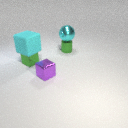
small green metal cube below large cyan rubber cube